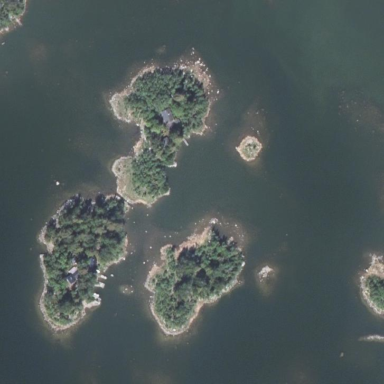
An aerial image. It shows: Islet located along the natural coastline.